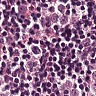
Metastatic tissue present: yes